Question: I am trying to use nested columns. This is my HTML:
'''
<div class="container">
<div class="row" style="color: #FFFFFF">
<div class="col-xs-1">
1</div>
<div class="col-xs-10">
<div class="row" style="color: #FFFFFF">
<div class="col-xs-4" style="background-color: #0099FF">
2</div>
<div class="col-xs-4" style="background-color: #33CC33">
3</div>
<div class="col-xs-4" style="background-color: #CC33FF">
4</div>
</div>
</div>
<div class="col-xs-1">
5</div>
</div>
</div>
'''
This is the output:

Why does the '5' appear on the next line?
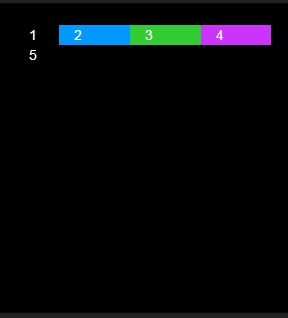
Answer: I think you want the 'col-xs-10' outside the '.row' for the negative margins on the nested cols to work correctly..
'''
<div class="container">
<div class="row" style="color: #FFFFFF">
<div class="col-xs-1">
1</div>
<div class="col-xs-10">
<div class="row" style="color: #FFFFFF">
<div class="col-xs-4" style="background-color: #0099FF">
2</div>
<div class="col-xs-4" style="background-color: #33CC33">
3</div>
<div class="col-xs-4" style="background-color: #CC33FF">
4</div>
</div>
</div>
<div class="col-xs-1">
5</div>
</div>
</div>
'''
Demo: <URL>